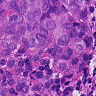
Metastatic tissue present: yes